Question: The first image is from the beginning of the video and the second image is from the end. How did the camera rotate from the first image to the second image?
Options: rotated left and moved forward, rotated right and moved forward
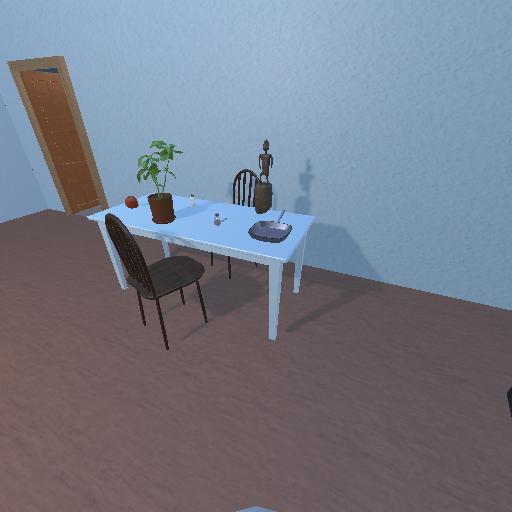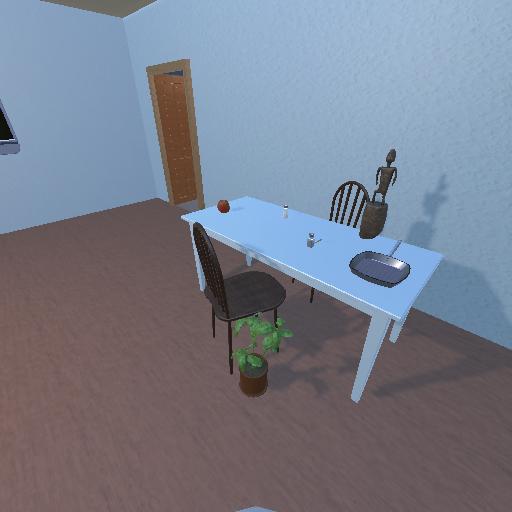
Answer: rotated left and moved forward